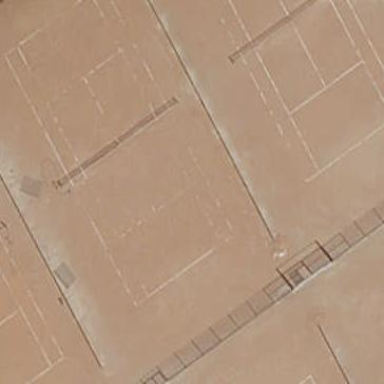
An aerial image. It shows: Tennis court in leisure pitch.